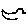
Label: bird